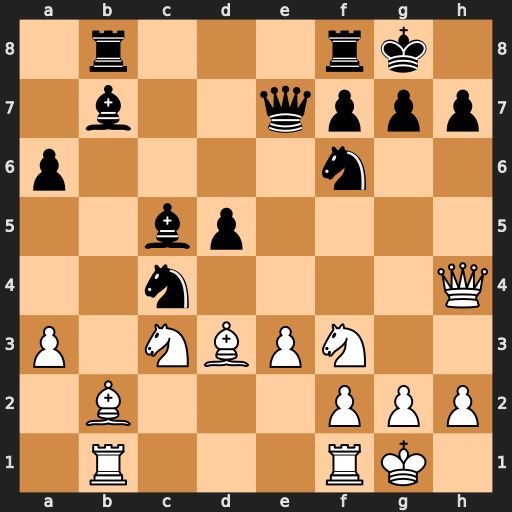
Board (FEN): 1r3rk1/1b2qppp/p4n2/2bp4/2n4Q/P1NBPN2/1B3PPP/1R3RK1
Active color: w
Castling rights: -
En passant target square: -
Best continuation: Nxd5 Bxd5 Bxf6